Question: I am struggeling with a problem. My jsfiddle output is as I want it:
<URL>
However, my page looks differently, especially the Product styles:
'''
<!DOCTYPE html PUBLIC "-//W3C//DTD XHTML 1.0 Transitional//EN" "http://www.w3.org/TR/xhtml1/DTD/xhtml1-transitional.dtd">
<html xmlns="http://www.w3.org/1999/xhtml"
xmlns:h="http://java.sun.com/jsf/html"
xmlns:f="http://java.sun.com/jsf/core"
xmlns:ui="http://java.sun.com/jsf/facelets"
xmlns:p="http://primefaces.prime.com.tr/ui">
<h:head>
<title>Title</title>
<meta http-equiv="Content-Type" content="text/html; charset=utf-8" />
<meta name="viewport" content="width=device-width, initial-scale=1.0" />
<meta name="description" content="" />
<meta name="author" content="" />
<!-- Le styles -->
<link href="http://fuelcdn.com/fuelux-imh/2.2/css/fuelux.css"
rel="stylesheet" />
<link
href="http://fuelcdn.com/fuelux-imh/2.2/css/fuelux-responsive.css"
rel="stylesheet" />
<link href="css/bootstrap.css" rel="stylesheet" type="text/css" />
<link href="css/bootstrap-responsive.css" rel="stylesheet"
type="text/css" />
<style type="text/css">
body {
padding-bottom: 200px;
}
.pillbox {
border: 1px solid #bbb;
margin-bottom: 10px;
-webkit-border-radius: 4px;
-moz-border-radius: 4px;
border-radius: 4px;
width: 251px;
}
.container>div,.container>table {
margin: 20px;
}
.tree {
width: 430px;
height: 350px;
}
.static-loader {
margin-left: 30px;
}
.step-content {
border: 1px solid #D4D4D4;
border-top: 0;
border-radius: 0 0 4px 4px;
padding: 10px;
margin-bottom: 10px;
}
</style>
<!-- Le HTML5 shim, for IE6-8 support of HTML5 elements -->
<!--[if lt IE 9]>
<script src="http://html5shim.googlecode.com/svn/trunk/html5.js"></script>
<![endif]-->
<!-- Le fav and touch icons
<link rel="shortcut icon" href="../assets/ico/favicon.ico">
<link rel="apple-touch-icon-precomposed" sizes="114x114" href="../assets/ico/apple-touch-icon-114-precomposed.png">
<link rel="apple-touch-icon-precomposed" sizes="72x72" href="../assets/ico/apple-touch-icon-72-precomposed.png">
<link rel="apple-touch-icon-precomposed" href="../assets/ico/apple-touch-icon-57-precomposed.png">
-->
<h:outputScript name="js/require.js" />
<script>
//<![CDATA[
requirejs.config({
paths: {
'jquery': 'js/jquery',
'underscore': 'http://cdnjs.cloudflare.com/ajax/libs/underscore.js/1.3.3/underscore-min',
'bootstrap': 'js/bootstrap/js',
'fuelux': 'src'
}
});
require(['jquery', 'sample/data', 'sample/datasource', 'sample/datasourceTree', 'fuelux/all'], function ($, sampleData, StaticDataSource, DataSourceTree) {
// WIZARD
$('#MyWizard').on('change', function(e, data) {
console.log('change');
if(data.step===3 && data.direction==='next') {
// return e.preventDefault();
}
});
$('#MyWizard').on('changed', function(e, data) {
console.log('changed');
});
$('#MyWizard').on('finished', function(e, data) {
console.log('finished');
});
$('#btnWizardPrev').on('click', function() {
$('#MyWizard').wizard('previous');
});
$('#btnWizardNext').on('click', function() {
$('#MyWizard').wizard('next','foo');
});
$('#btnWizardStep').on('click', function() {
var item = $('#MyWizard').wizard('selectedItem');
console.log(item.step);
});
$('#MyWizard').on('stepclick', function(e, data) {
console.log('step' + data.step + ' clicked');
if(data.step===1) {
// return e.preventDefault();
}
});
});
//]]>
</script>
</h:head>
<h:body>
<!-- Content Area -->
<div class="well" style="margin-top: 50px;">
<div class="fuelux">
<div class="container">
<!-- WIZARD -->
<div>
<div id="MyWizard" class="wizard">
<ul class="steps">
<li data-target="#step1" class="active"><span
class="badge badge-info">1</span><span class="chevron"></span></li>
<li data-target="#step2"><span class="badge">2</span>Step 2<span
class="chevron"></span></li>
<li data-target="#step3"><span class="badge">3</span>Step 3<span
class="chevron"></span></li>
<li data-target="#step4"><span class="badge">4</span>Step 4<span
class="chevron"></span></li>
<li data-target="#step5"><span class="badge">5</span>Step 5<span
class="chevron"></span></li>
<li data-target="#step5"><span class="badge">5</span>Step 5<span
class="chevron"></span></li>
<li data-target="#step5"><span class="badge">5</span>Step 5<span
class="chevron"></span></li>
</ul>
<div class="actions">
<button class="btn btn-mini btn-prev">
<i class="icon-arrow-left"></i>Prev
</button>
<button class="btn btn-mini btn-next" data-last="Finish">
Next<i class="icon-arrow-right"></i>
</button>
</div>
</div>
<div class="step-content">
<div class="step-pane active" id="step1">
<legend>
<h3>Product</h3>
</legend>
<!-- Product Name-->
<div class="control-group">
<label class="control-label">Product Name</label>
<div class="controls">
<h:inputText name="Product Name" class="input-xlarge"
type="text" />
</div>
</div>
<!-- Categorie-->
<div class="control-group">
<label class="control-label">Categorie</label>
<div class="controls">
<h:inputText name="Product Name" class="input-xlarge"
placeholder="Insert Categorie" type="text" />
</div>
</div>
<!-- Textarea -->
<div class="control-group">
<label class="control-label">Description</label>
<div class="controls">
<div class="textarea">
<textarea rows="3"></textarea>
</div>
</div>
</div>
</div>
<div class="step-pane" id="step2">This is step 2</div>
<div class="step-pane" id="step3">This is step 3</div>
<div class="step-pane" id="step4">This is step 4</div>
<div class="step-pane" id="step5">This is step 5</div>
</div>
<!-- <h:button type="button" class="btn btn-mini" id="btnWizardPrev"
value="prev" />
<h:button type="button" class="btn btn-mini" id="btnWizardNext"
value="next" />
<h:button type="button" class="btn btn-mini" id="btnWizardStep"
value="current step" /> -->
</div>
</div>
</div>
</div>
<!-- Le javascript
================================================== -->
<!-- Placed at the end of the document so the pages load faster -->
<h:outputScript name="js/jquery-1.7.2.min.js" />
<h:outputScript name="js/bootstrap.min.js" />
<h:outputScript name="js/jquery.dataTables.min.js" />
<h:outputScript name="js/bootstrap.js" />
<script
src="http://ajax.googleapis.com/ajax/libs/jquery/1.8.2/jquery.min.js"
type="text/javascript"></script>
<script src="http://fuelcdn.com/fuelux-imh/2.2/loader.min.js"
type="text/javascript"></script>
</h:body>
</html>
'''
and it looks like that:

Therefore, there is no real bootstrap style in the product area. How would you fix that?
I really appreciate your answer!!!
I guess its because I use primefaces and jsf. However, at the moment I cannot locate the real problem...
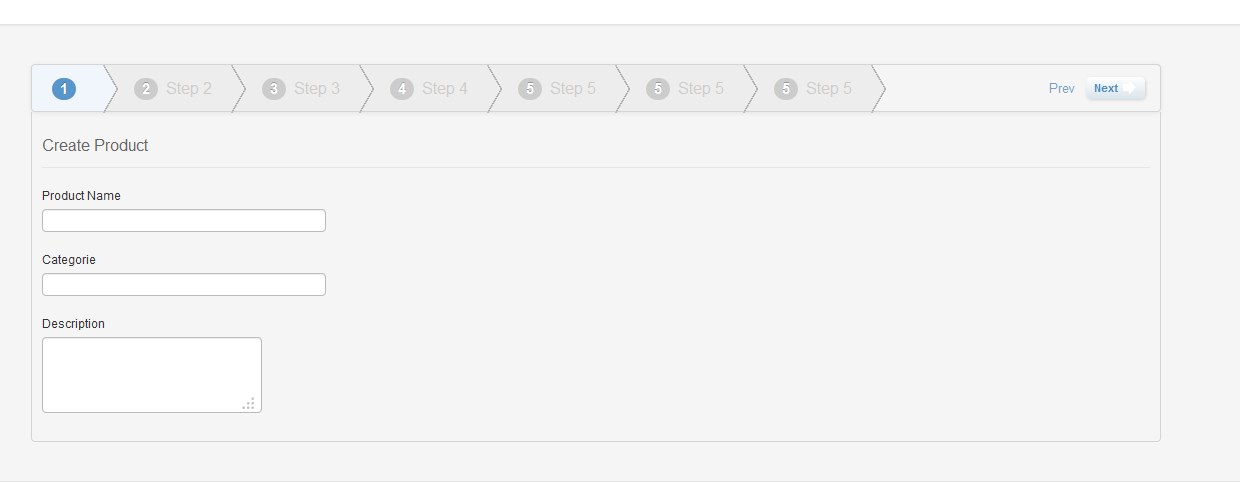
Answer: It could be the oprder in which you are calling your style sheets. Values are getting superseded. Make this style sheet the last one you add
'''
<link href="css/bootstrap.css" rel="stylesheet" type="text/css" />
'''